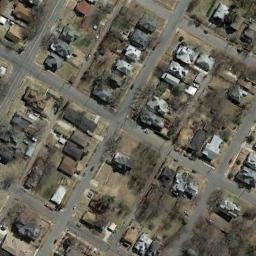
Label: medium_residential